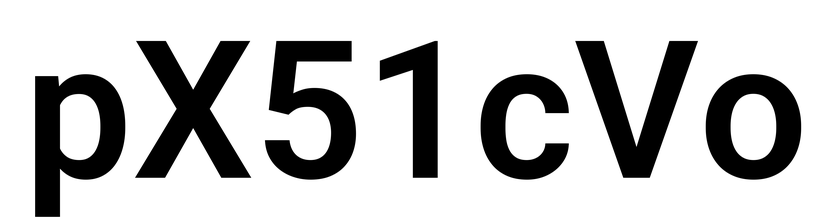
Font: Roboto_SemiBold